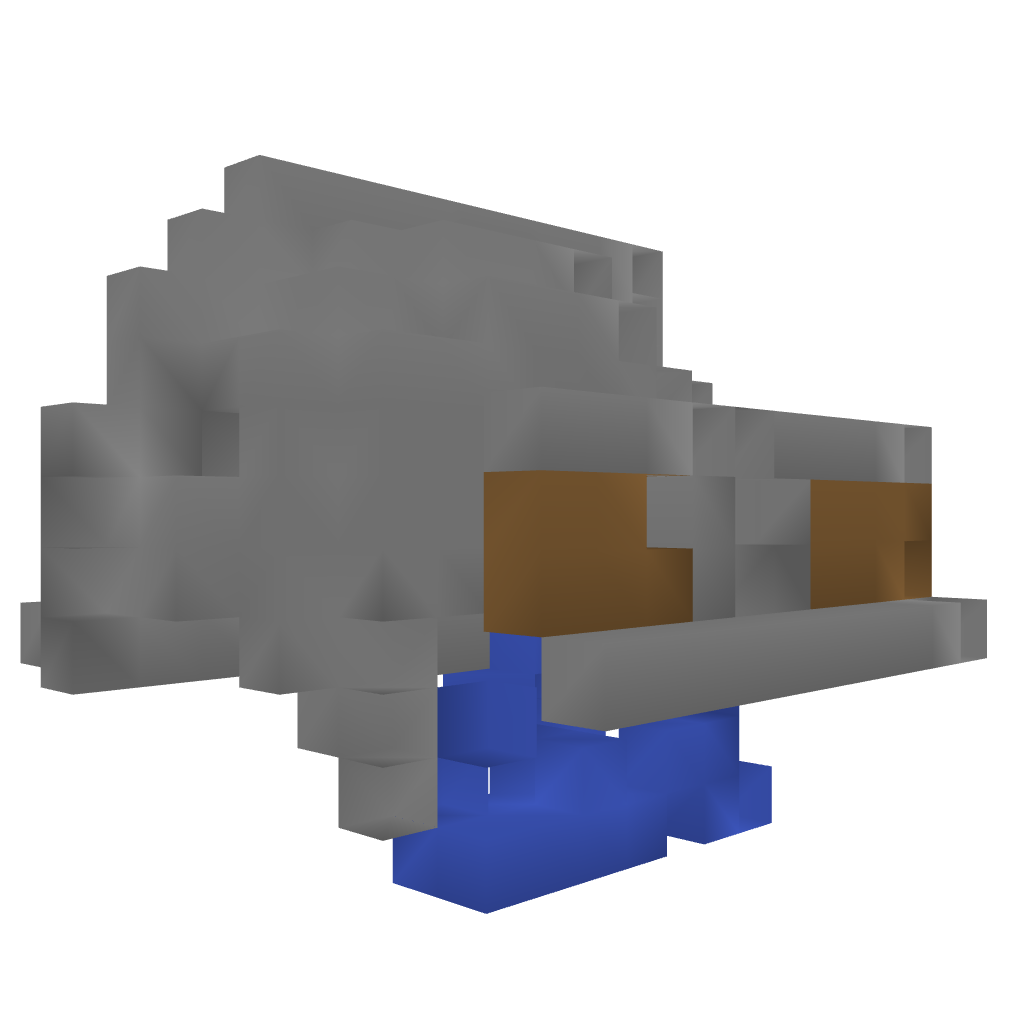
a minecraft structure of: hidden door bad low quality